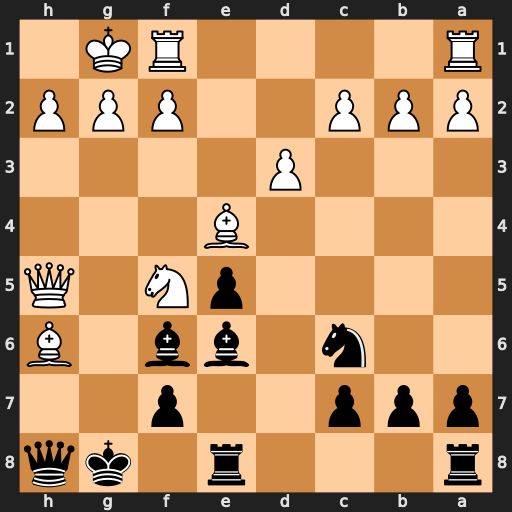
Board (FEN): r3r1kq/ppp2p2/2n1bb1B/4pN1Q/4B3/3P4/PPP2PPP/R4RK1
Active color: b
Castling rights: -
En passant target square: -
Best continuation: Bxf5 Qxf5 Qxh6